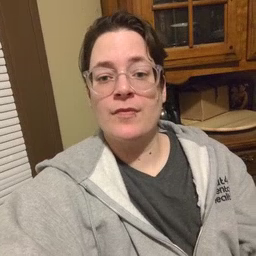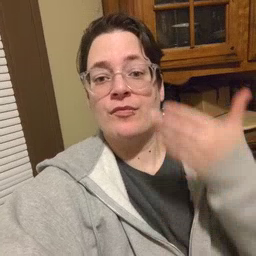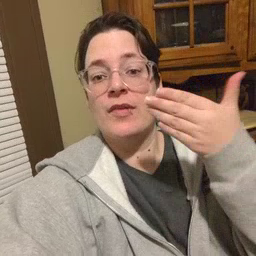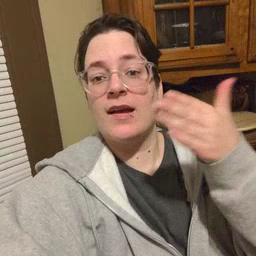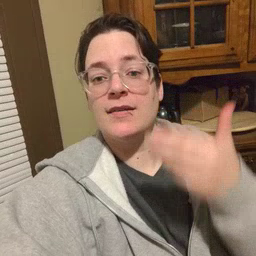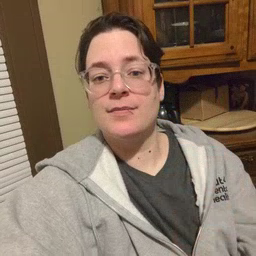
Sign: flag